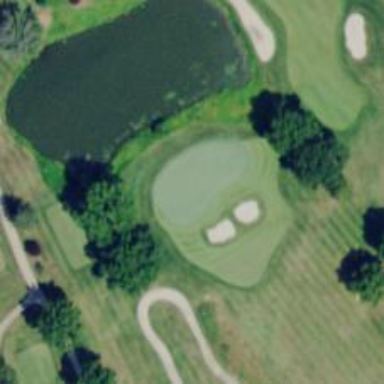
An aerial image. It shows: View of golf hole.